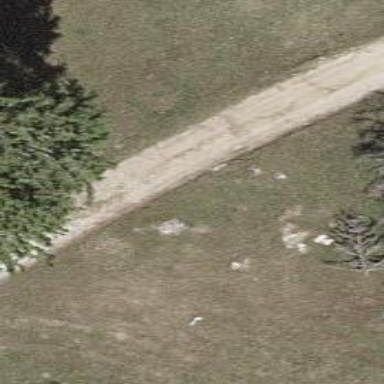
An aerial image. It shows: Unpaved service road with tracktype grade of 2.